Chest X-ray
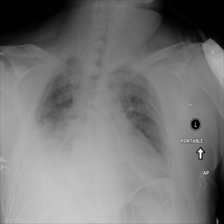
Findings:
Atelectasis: negative
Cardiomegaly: negative
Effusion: negative
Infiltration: negative
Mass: negative
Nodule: negative
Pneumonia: negative
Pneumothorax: negative
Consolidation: negative
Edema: negative
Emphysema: negative
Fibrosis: negative
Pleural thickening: negative
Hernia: negative